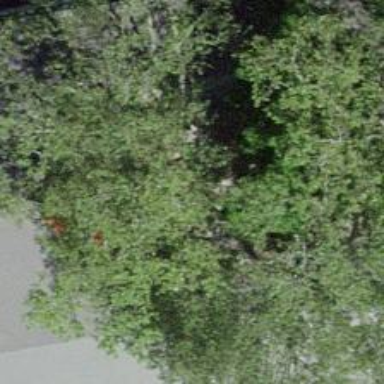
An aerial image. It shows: Urban tree with broadleaved leaves.